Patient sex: F
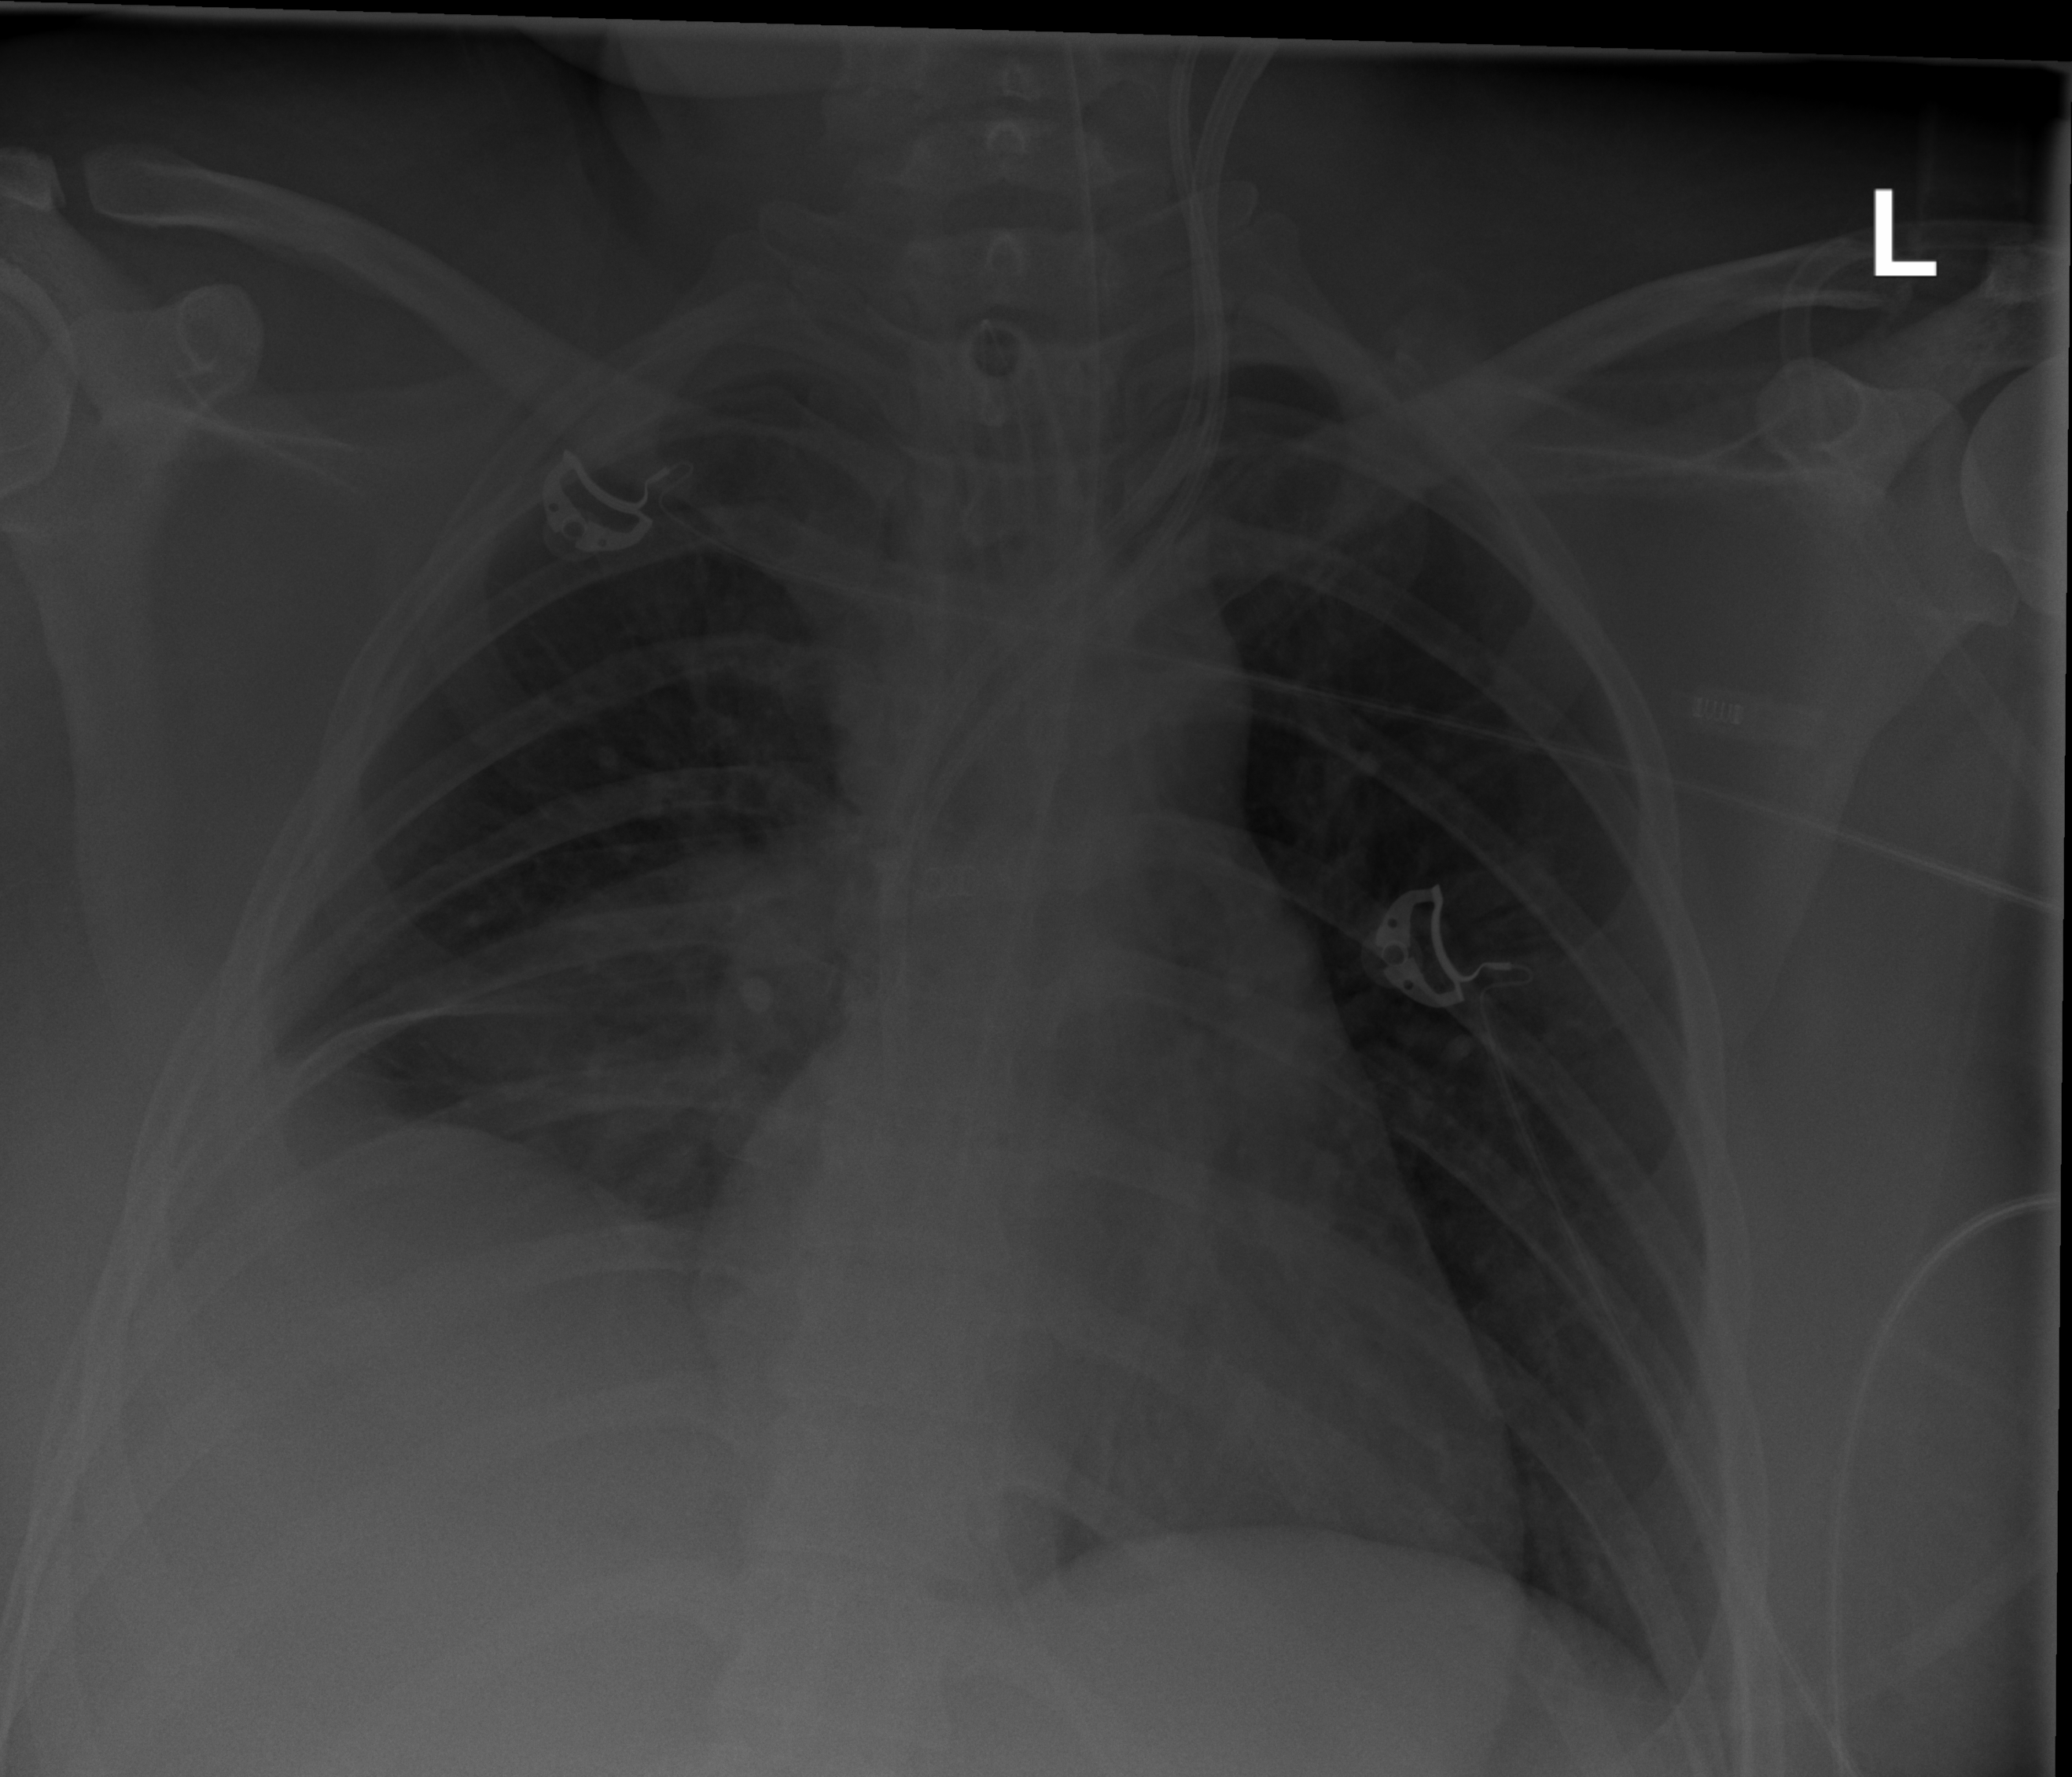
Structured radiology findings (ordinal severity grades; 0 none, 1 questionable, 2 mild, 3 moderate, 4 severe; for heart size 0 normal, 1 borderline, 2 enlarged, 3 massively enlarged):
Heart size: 0
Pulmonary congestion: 0
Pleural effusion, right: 2
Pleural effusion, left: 0
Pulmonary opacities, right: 2
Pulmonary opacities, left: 0
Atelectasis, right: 2
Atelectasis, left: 0